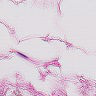
Metastatic tissue present: no